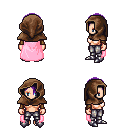
a pixel art fantasy rpg character, female body template, human, light skin, pink cape, metal pants, purple bangs hairstyle, cloth hood, cloth bracers, metal boots, four views (front, back, left, right), 2x2 character sprite sheet, small pixel art, hard edges, no anti-aliasing